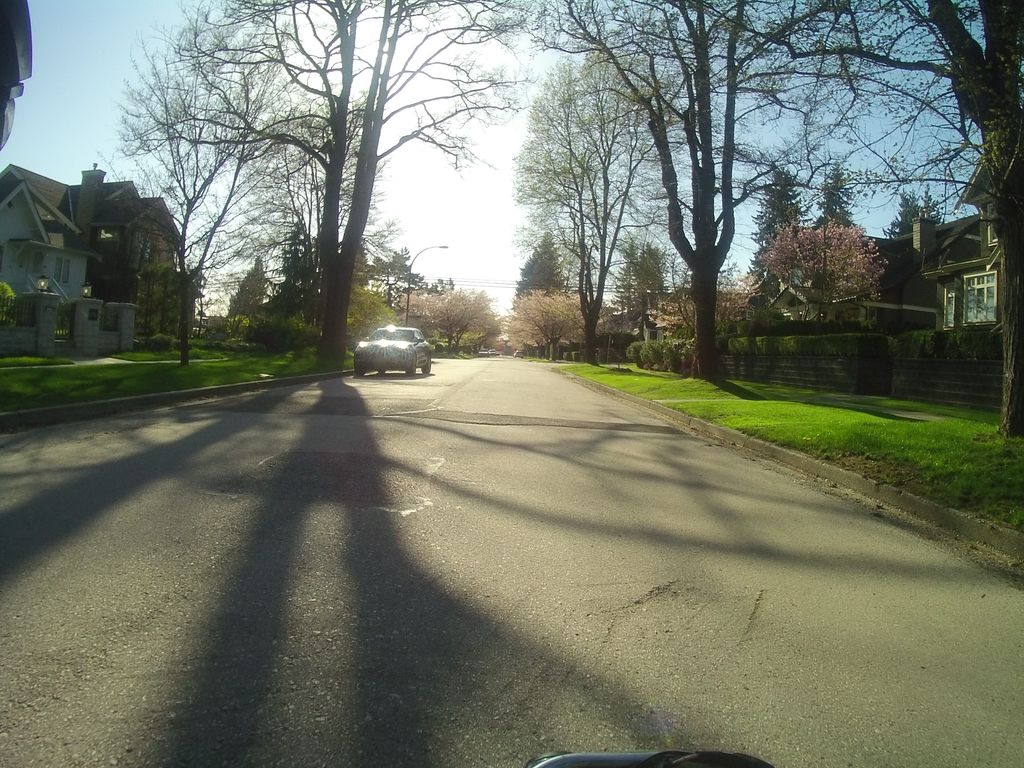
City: vancouver